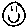
Label: smiley face